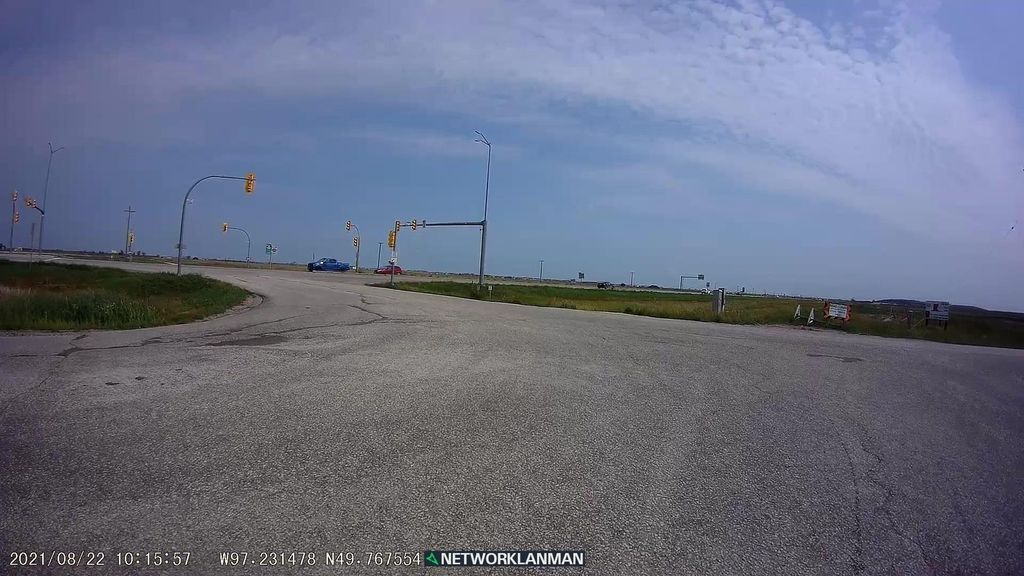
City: winnipeg